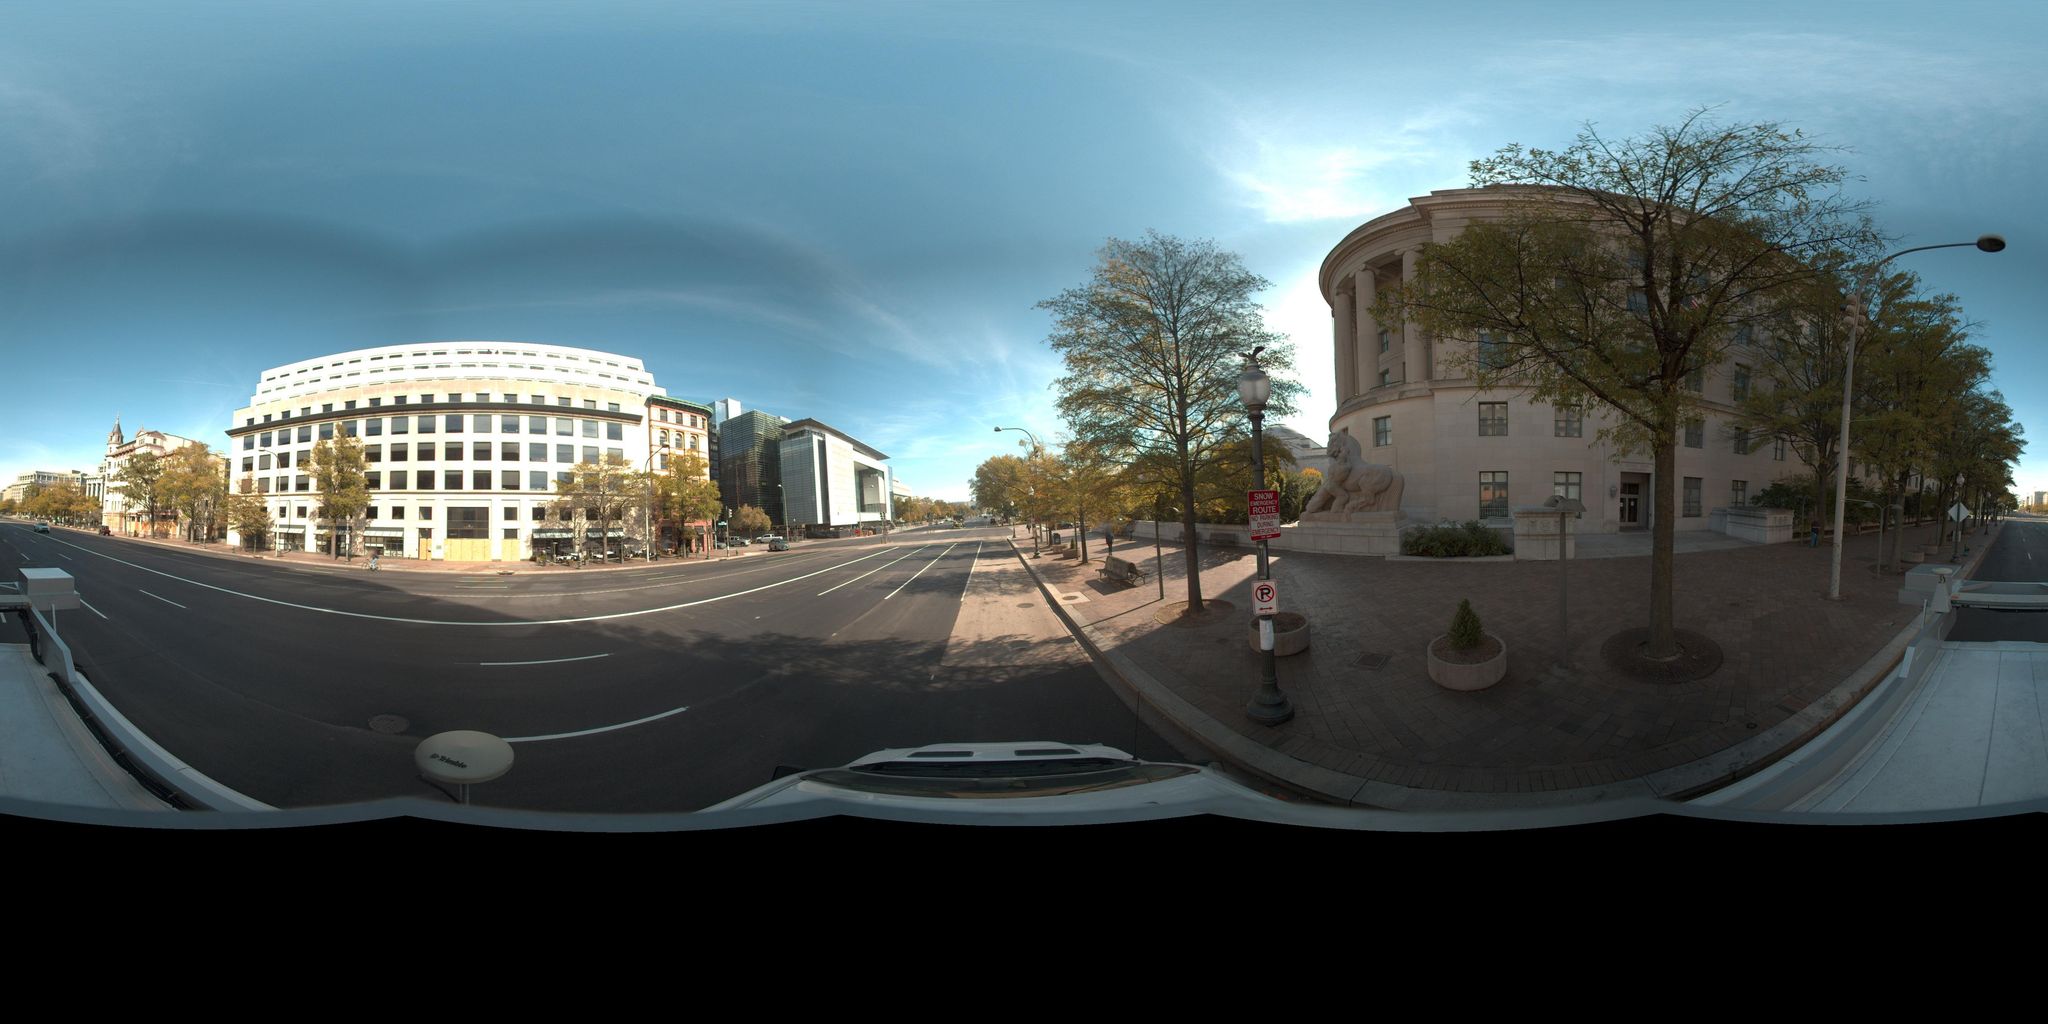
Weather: snowy
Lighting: day
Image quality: good
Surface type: cycling surface
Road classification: primary
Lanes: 4
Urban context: urban centre
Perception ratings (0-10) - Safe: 0.8, Lively: 6.6, Beautiful: 2.23, Boring: 7.95, Depressing: 1.63, Wealthy: 4.18